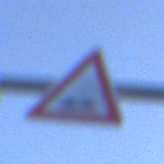
Verkehrszeichen: UnebeneFahrbahn
Umgebung: Outdoor, Nature
Tageszeit: MorningAfternoon
Wetter: PartlyCloudy
Licht: Natural
Jahreszeit: NotSpecified
Kontrast: HighContrast